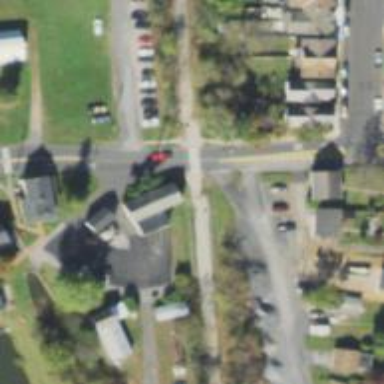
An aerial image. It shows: Uncontrolled crossing at the intersection of cycleway and road.